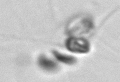
Label: Chaetoceros_socialis